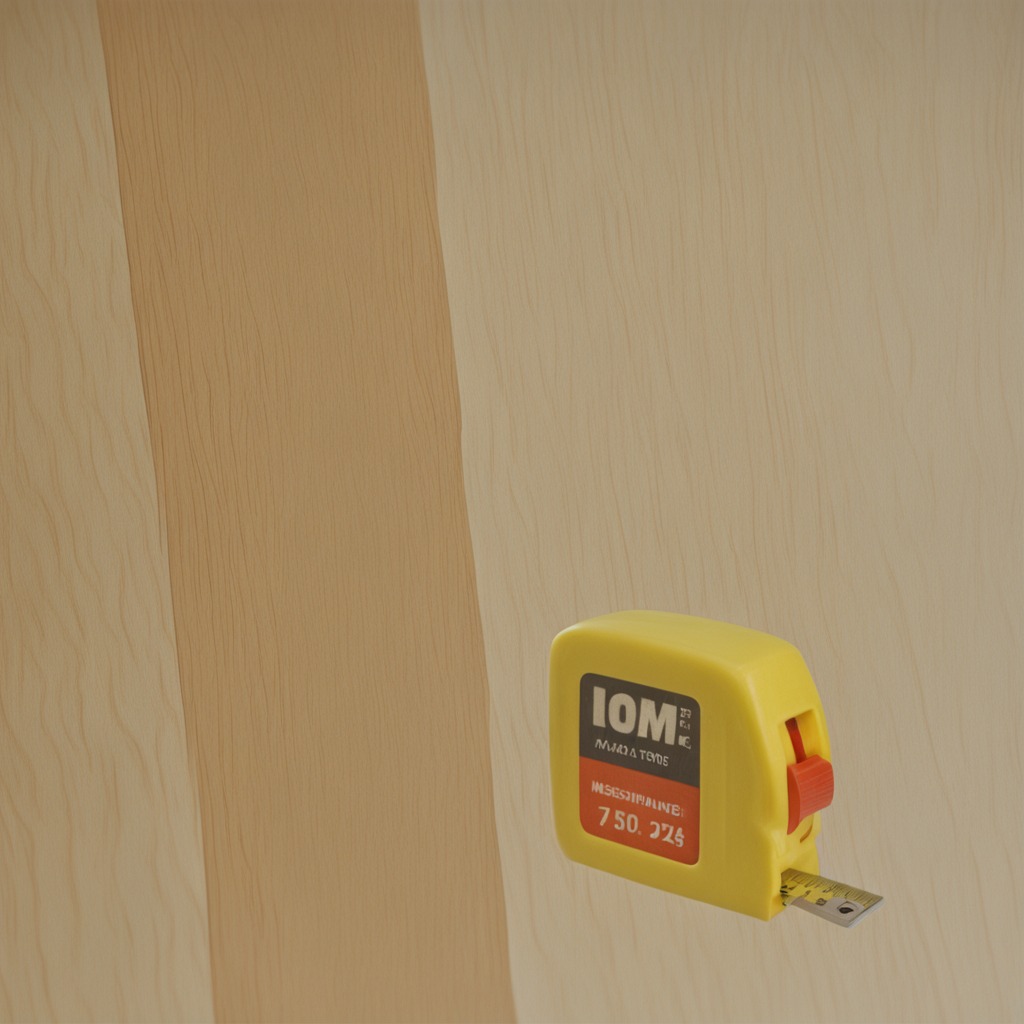
A measuring tape lying on a plywood surface in a paint workshop lit by afternoon window light